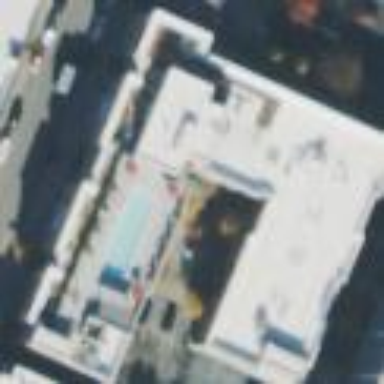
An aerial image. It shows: Hotel building.